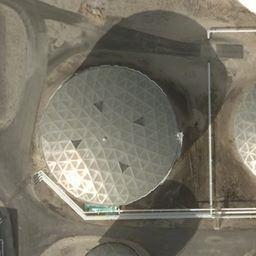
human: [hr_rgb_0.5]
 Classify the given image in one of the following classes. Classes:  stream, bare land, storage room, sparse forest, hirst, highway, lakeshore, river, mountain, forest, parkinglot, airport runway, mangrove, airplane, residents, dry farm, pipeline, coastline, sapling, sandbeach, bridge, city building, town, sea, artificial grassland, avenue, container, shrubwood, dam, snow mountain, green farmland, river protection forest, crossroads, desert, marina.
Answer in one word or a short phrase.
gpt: storage room